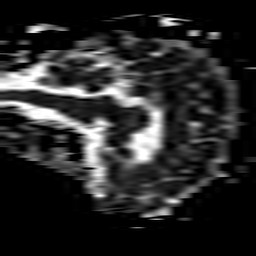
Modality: ADC
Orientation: sagittal
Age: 57
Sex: male
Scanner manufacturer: philips
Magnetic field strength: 3 T
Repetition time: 3.462 s
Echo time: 0.076 s